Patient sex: M
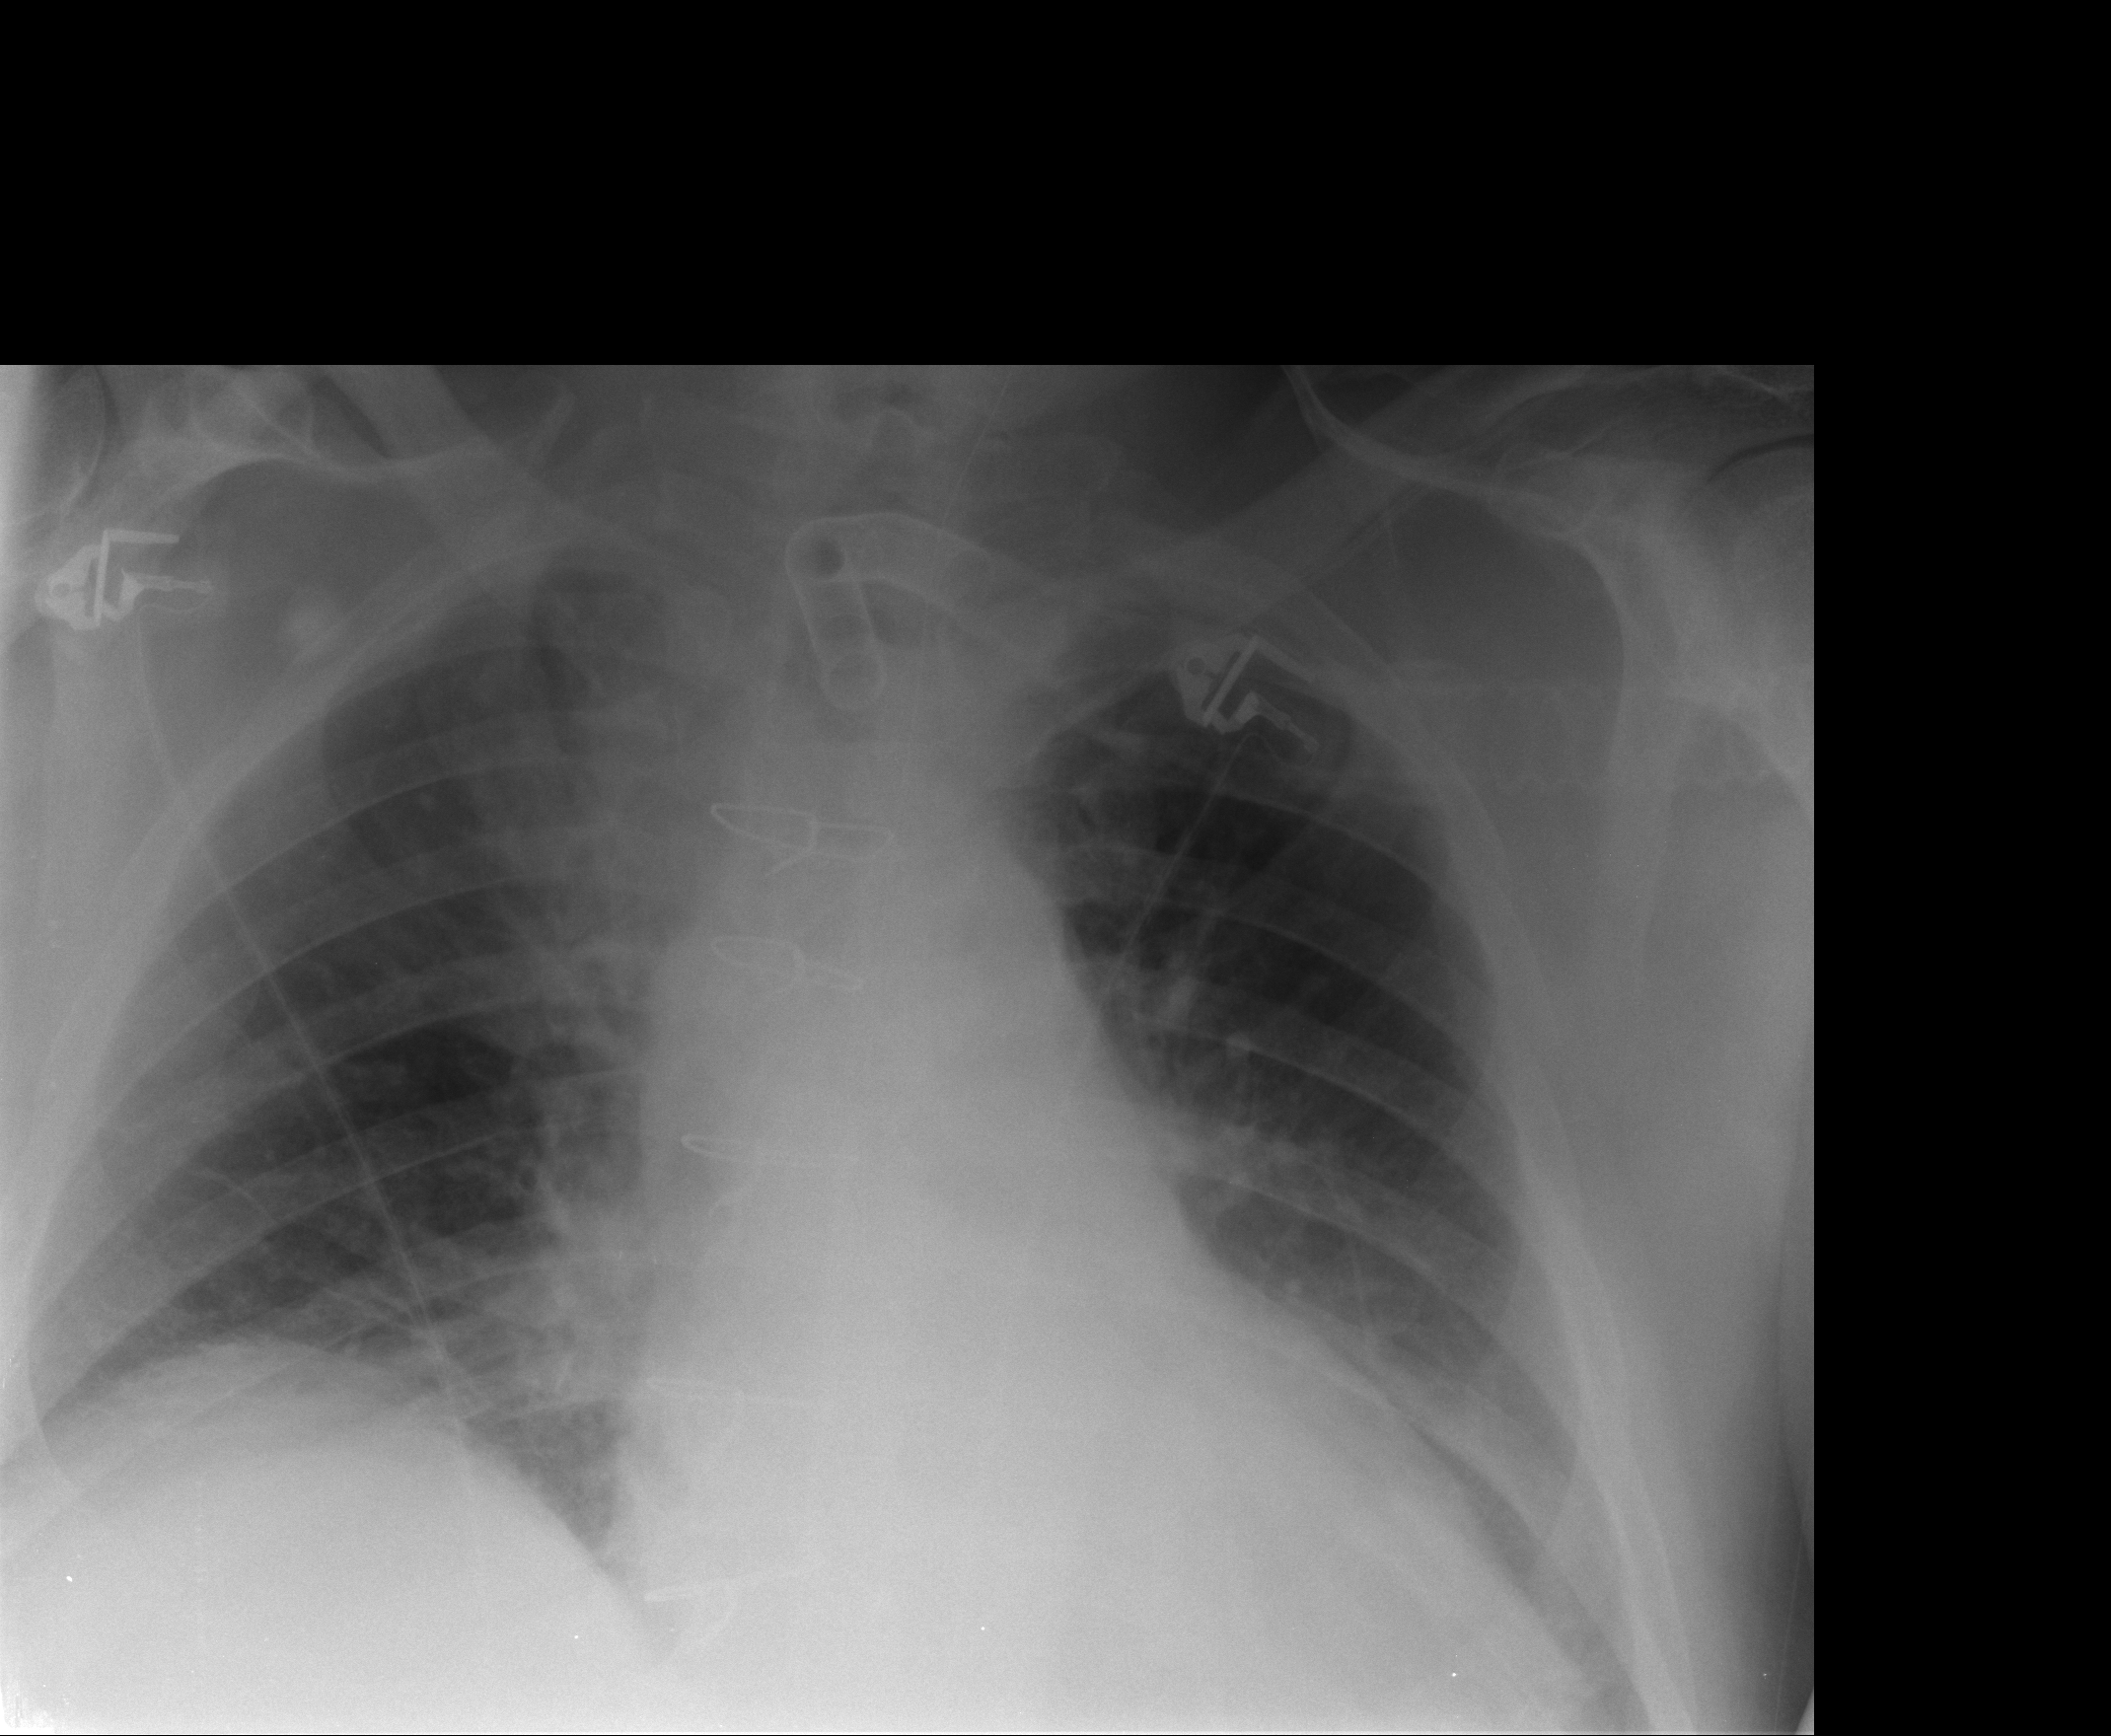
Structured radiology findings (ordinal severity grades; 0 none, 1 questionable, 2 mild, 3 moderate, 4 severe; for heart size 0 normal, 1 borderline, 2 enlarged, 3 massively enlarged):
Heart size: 2
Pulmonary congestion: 2
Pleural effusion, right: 0
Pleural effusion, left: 0
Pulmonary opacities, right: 0
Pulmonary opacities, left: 0
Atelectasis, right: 2
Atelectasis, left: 2